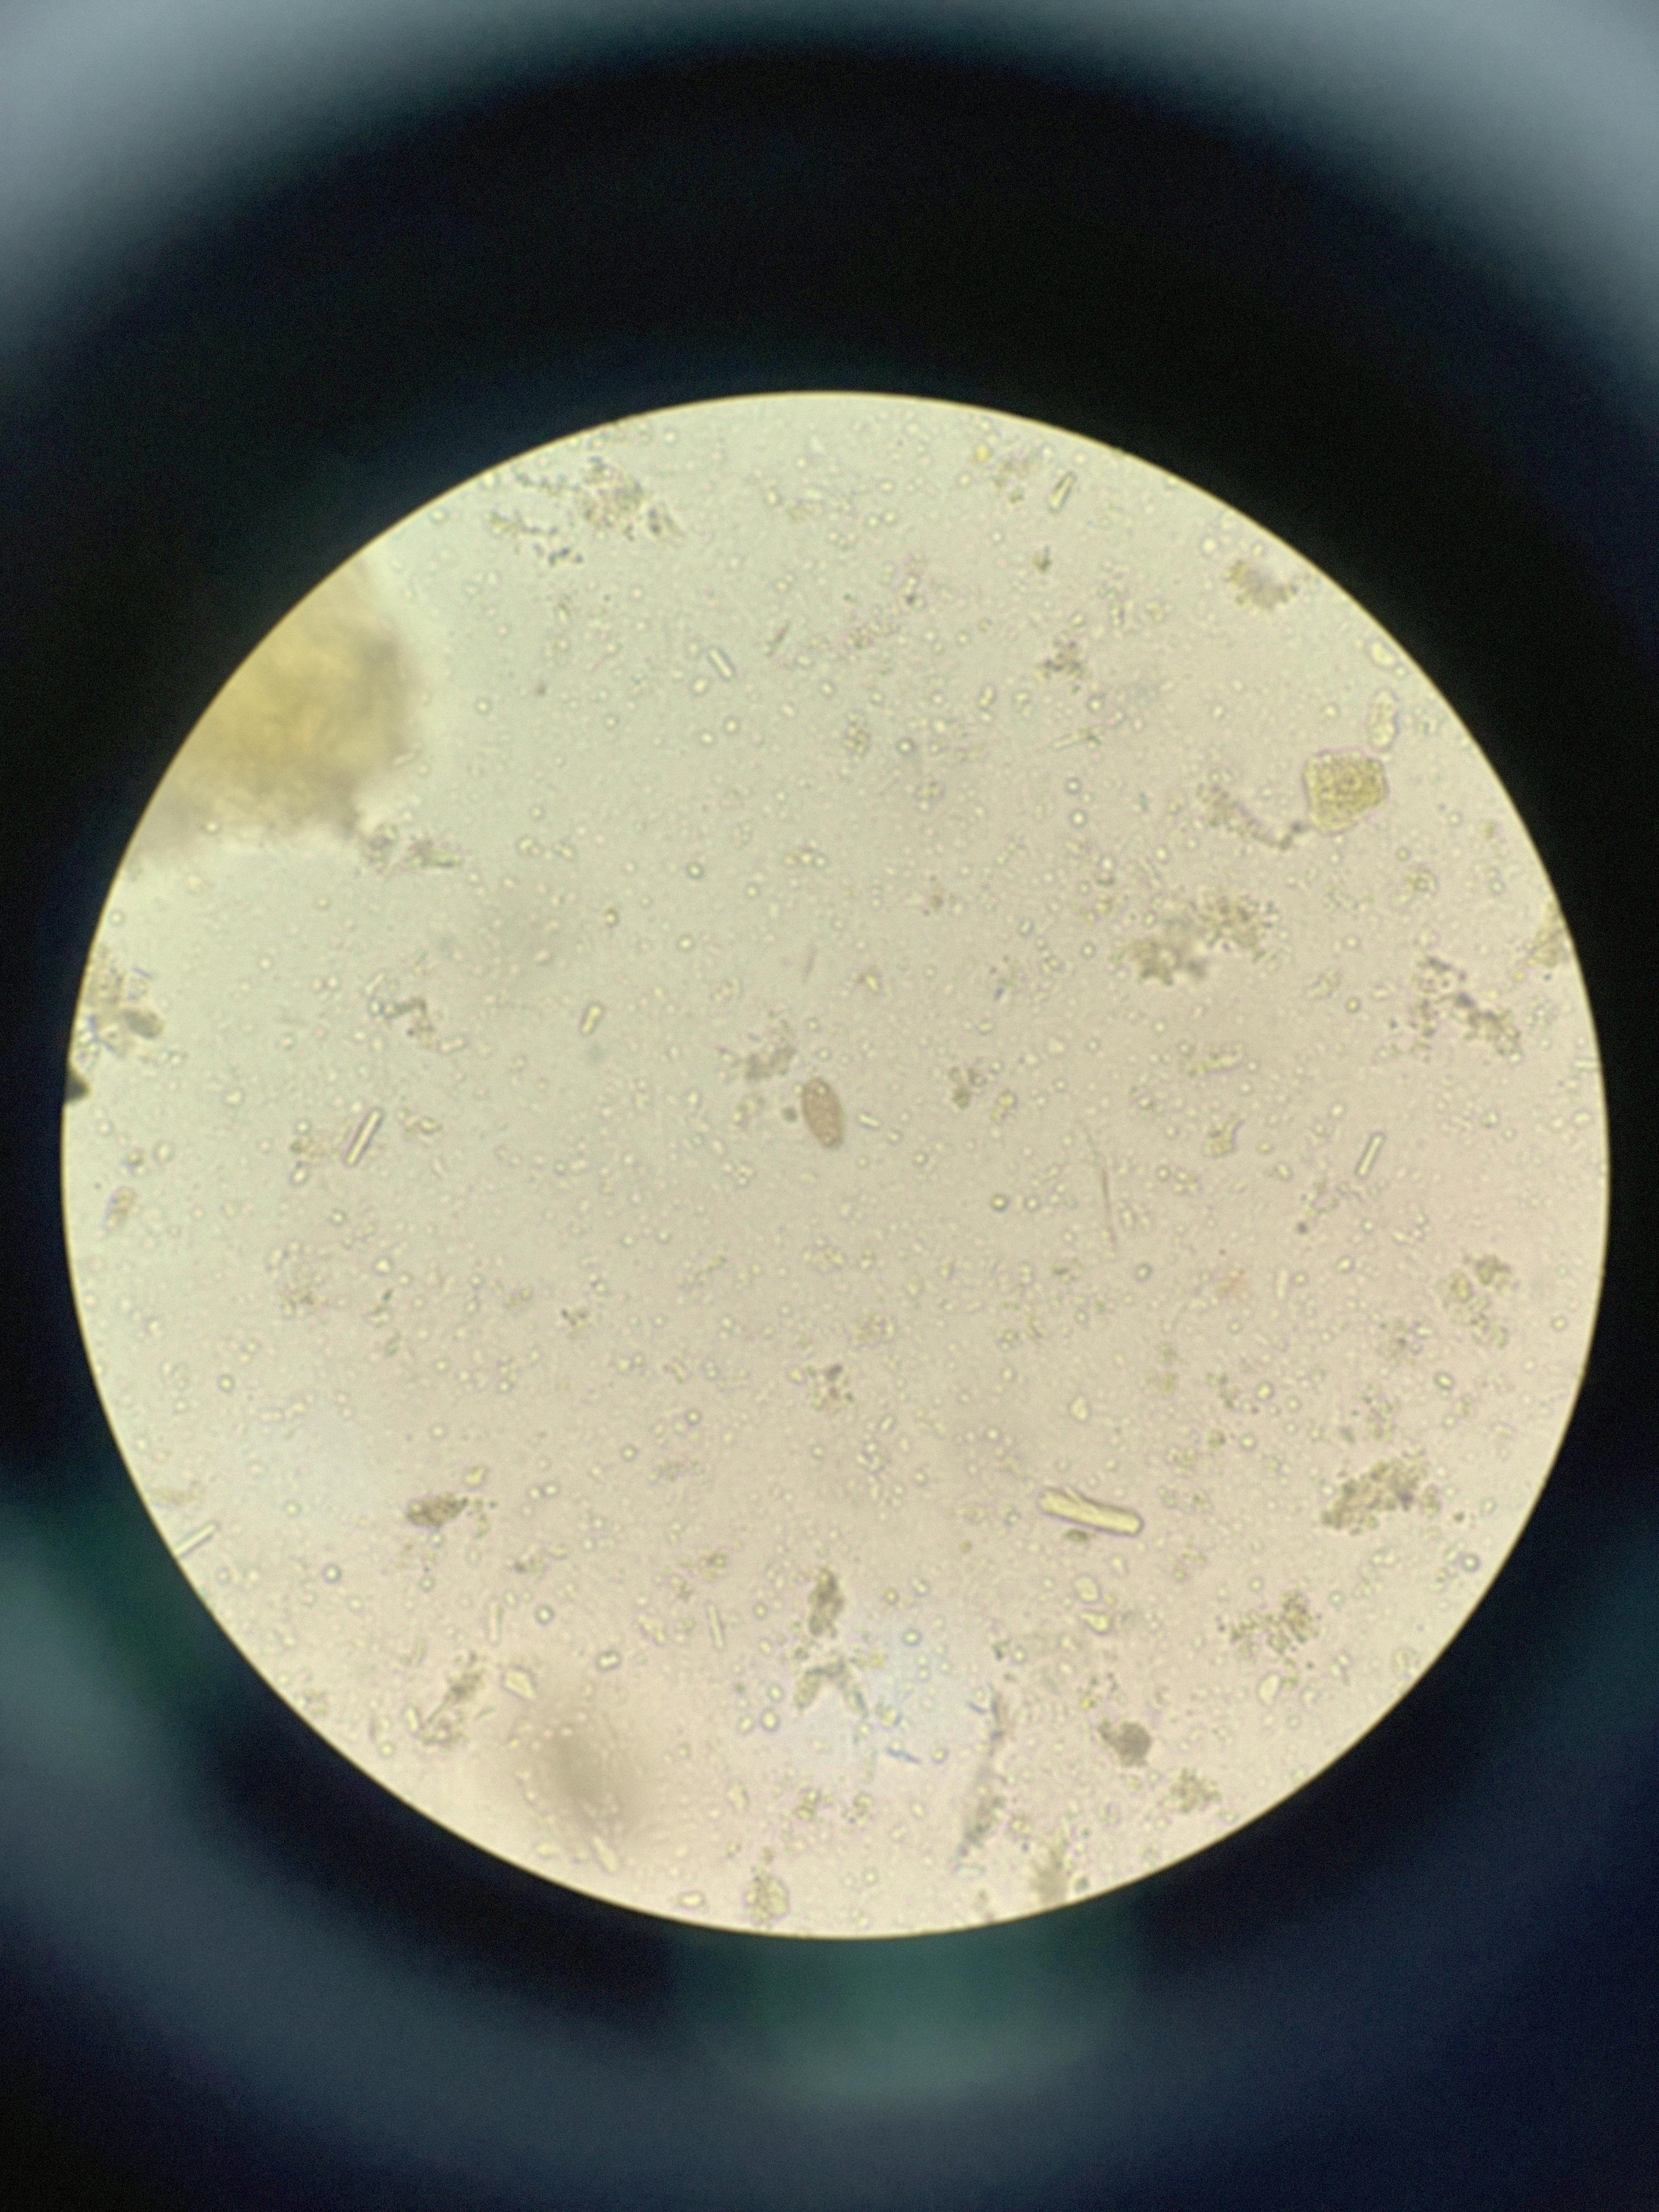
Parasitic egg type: Opisthorchis viverrine